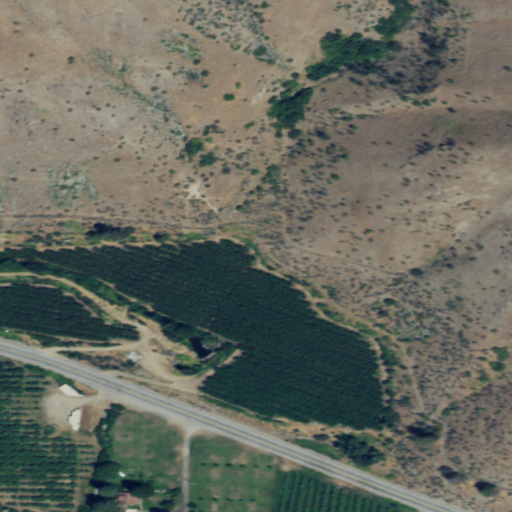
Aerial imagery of valley in Washington named Asher Canyon containing grassland, shrub, pasture, cultivated crops, open development, low intensity development, and medium intensity development